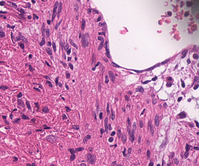
Tumor epithelial tissue: no
Tumor-associated stroma tissue: yes
Normal tissue: no